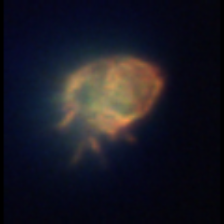
Taxon: Ciliates
Group: Other